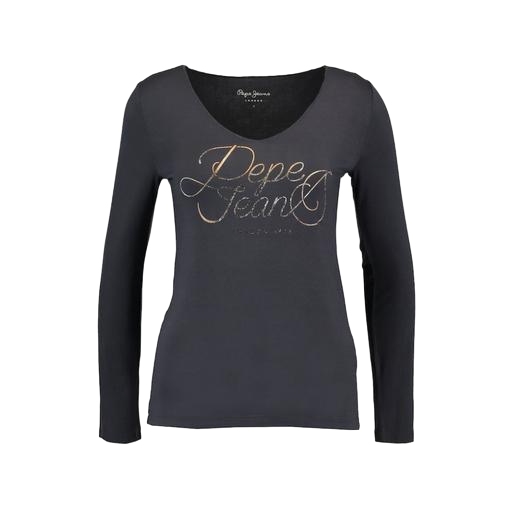
black women's long-sleeve t-shirt, black women's long sleeve t-shirt, longsleeve t-shirt, white background